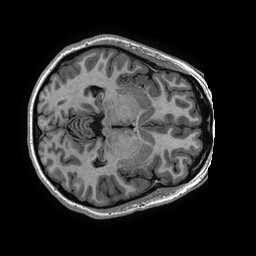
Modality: T1w
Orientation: axial
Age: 29
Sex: female
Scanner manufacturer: ge
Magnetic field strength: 3 T
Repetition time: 0.006952 s
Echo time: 0.00292 s